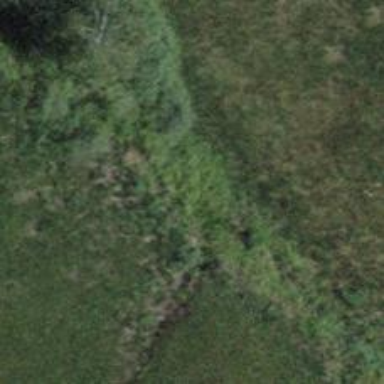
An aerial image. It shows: Ditch in the surroundings.